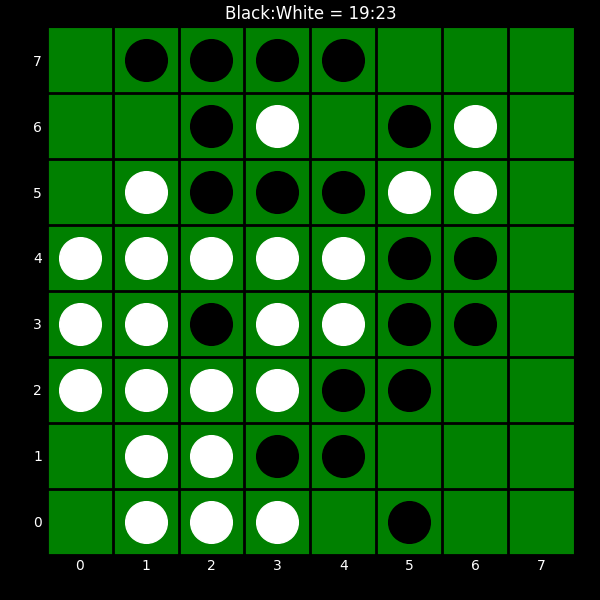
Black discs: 19
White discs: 23